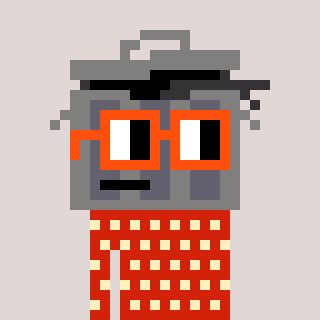
a pixel art character with square orange glasses, a trashcan-shaped head and a red-colored body on a warm background